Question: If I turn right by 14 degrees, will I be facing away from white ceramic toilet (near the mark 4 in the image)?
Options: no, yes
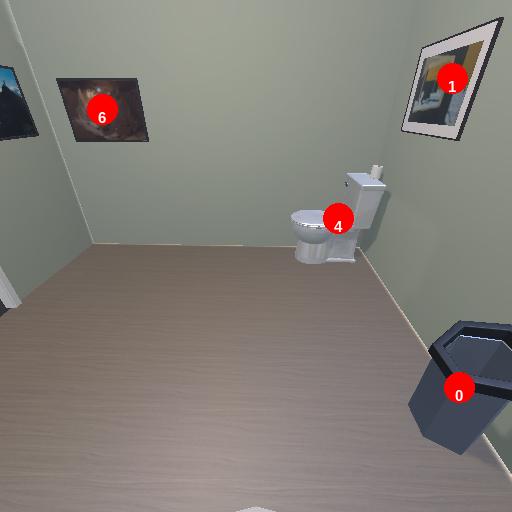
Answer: no